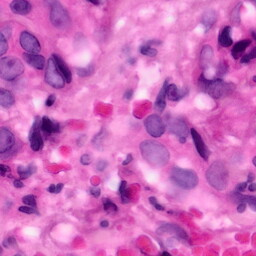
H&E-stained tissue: Pancreatic